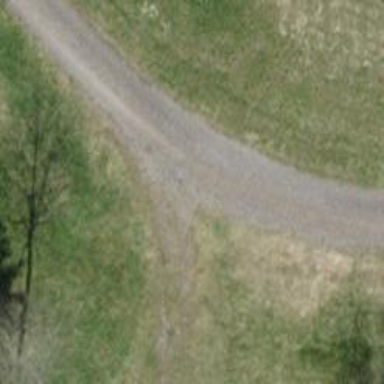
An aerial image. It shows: Track road with grade1 pebblestone surface.